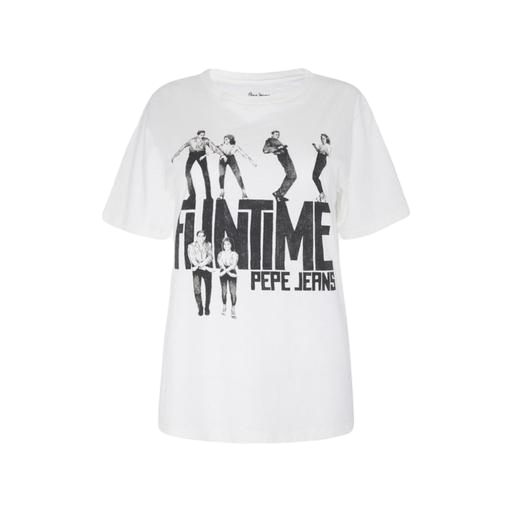
white femme tee, graphic tee, t-shirt twist graphic, white background